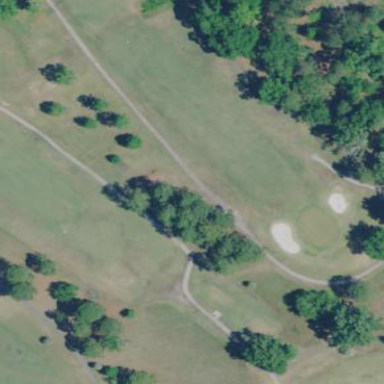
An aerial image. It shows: Grassy area designated as golf fairway.